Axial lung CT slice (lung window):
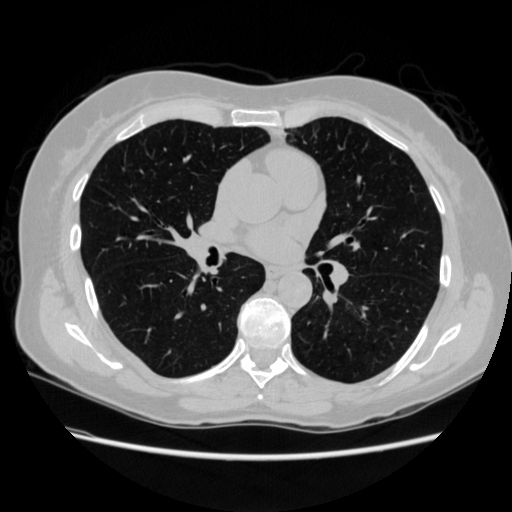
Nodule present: no